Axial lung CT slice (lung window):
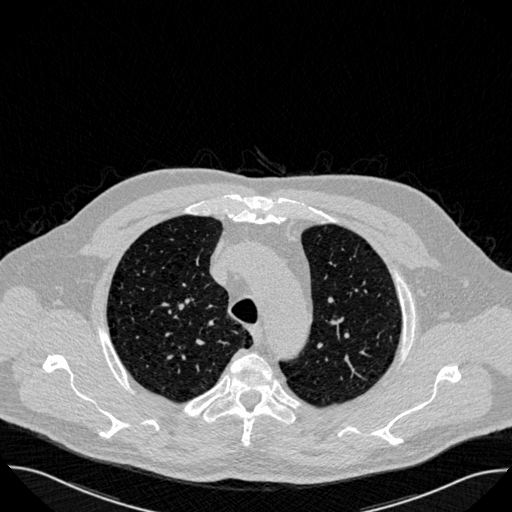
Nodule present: no